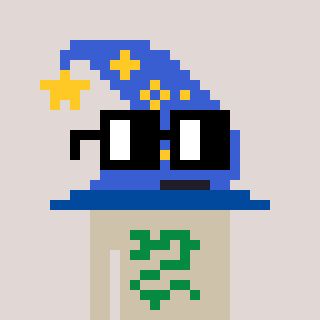
a pixel art character with square black glasses, a wizard hat-shaped head and a bege-colored body on a warm background